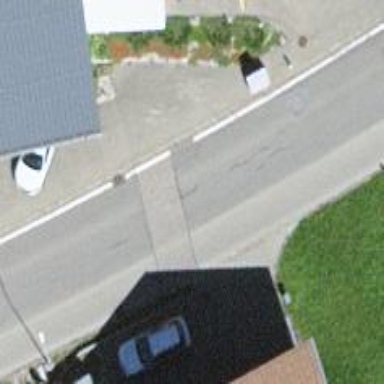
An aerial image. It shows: Primary road with asphalt surface.